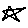
Label: star